Field crop: maize
Growth stage: 1
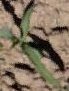
Species: maize